Question: I am following <URL> to enable the debugging mode in Magento but i can't see any option like in the tutorial described to locate from system > configuration. But i can't find the developer Tab or anything like that.
I don't know if there is any option to hide that. Here is attached the screen shot of my Admin configuration section:

, even i tried to searched another tutorials but everyone talking to Developer menu into the configuration option.
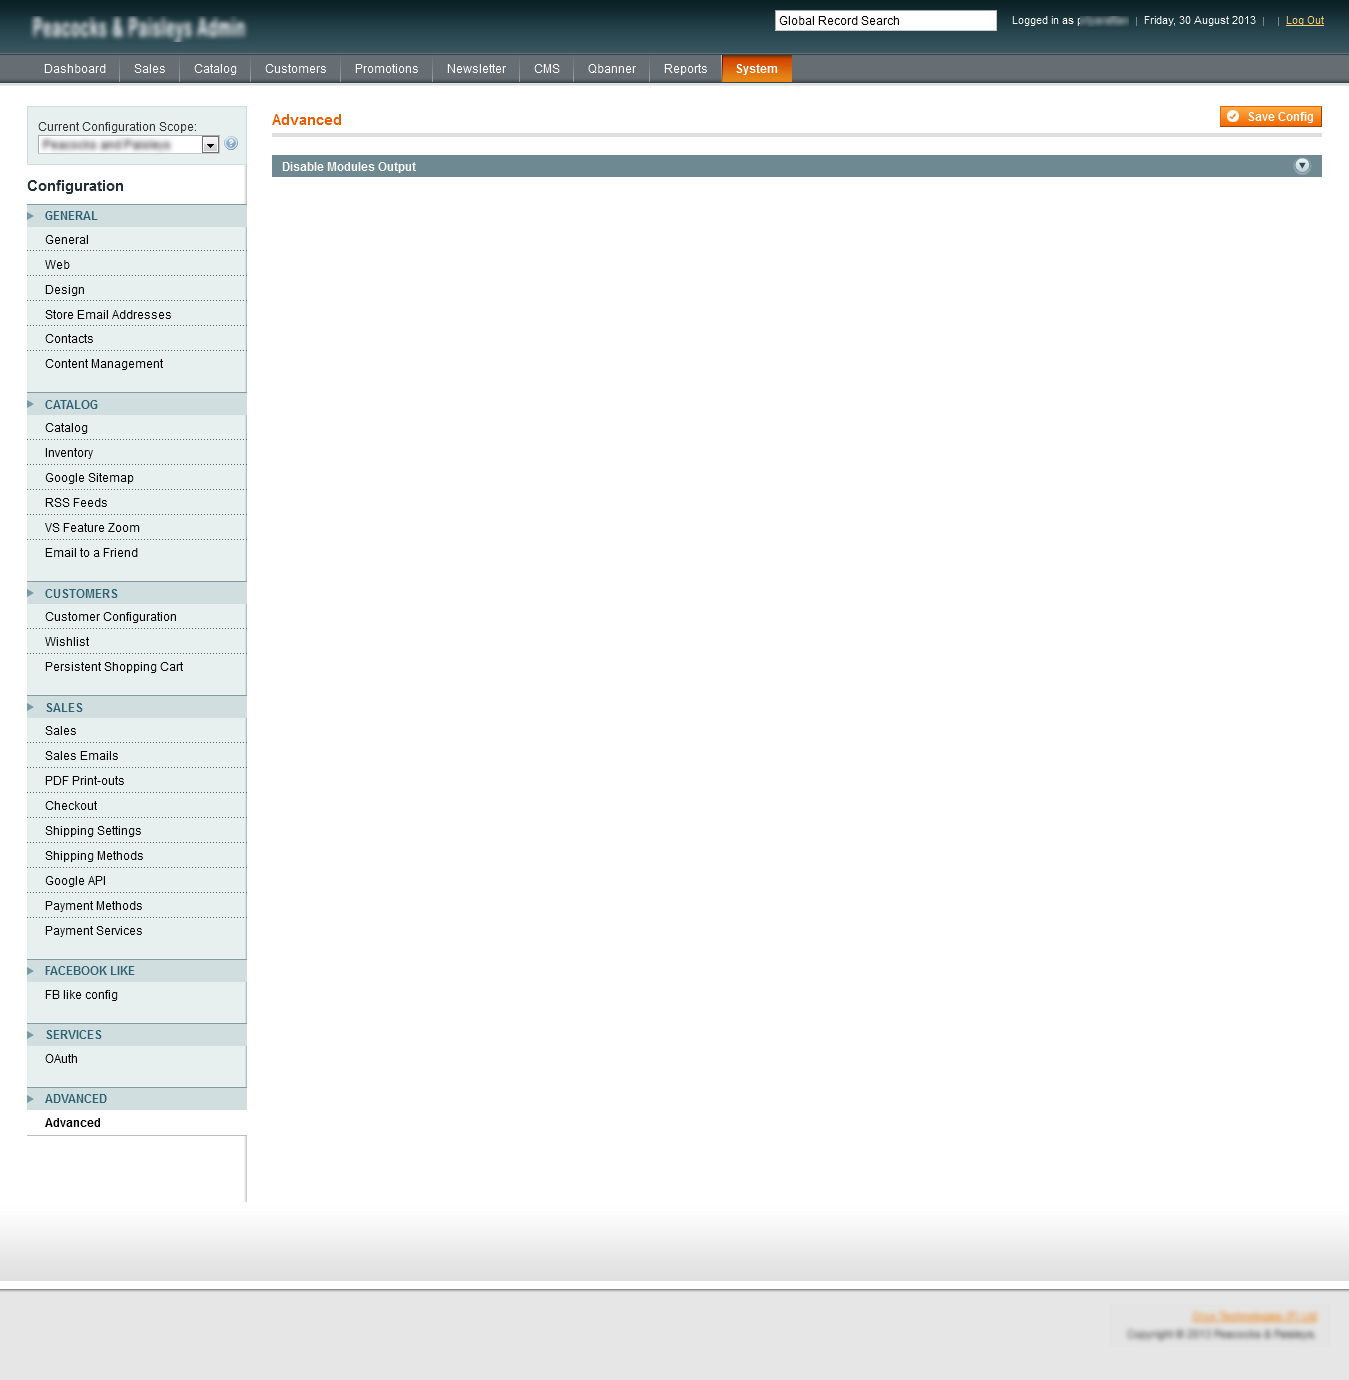
Answer: It looks like a permissions issue with the role that you're logged into. In the database, check this table admin_rule and see if you have any 'deny' records returned using this query:
select * from admin_rule where resource_id = 'admin/system/config/advanced'